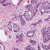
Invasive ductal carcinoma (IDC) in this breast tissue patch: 1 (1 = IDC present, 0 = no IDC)